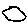
Label: hexagon